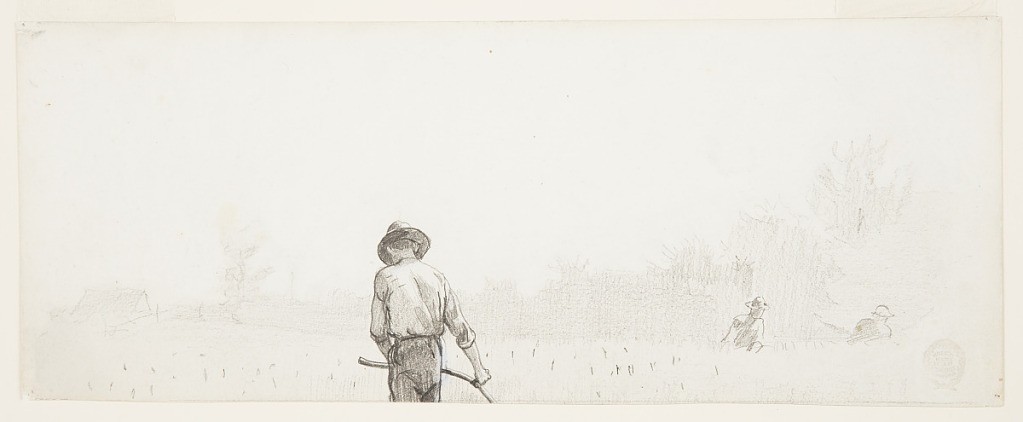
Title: Man with a Scythe
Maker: Winslow Homer, American, 1836–1910
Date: ca. 1879
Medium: Graphite, corrections in brush and white gouache on heavy white wove paper
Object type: Drawing
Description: Horizontal view of a man, shown from the back, mowing with a scythe at lower center foreground while the upper bodies of two other men are visible in the field at right middleground; a building, fence and trees fill the horizon in the background.